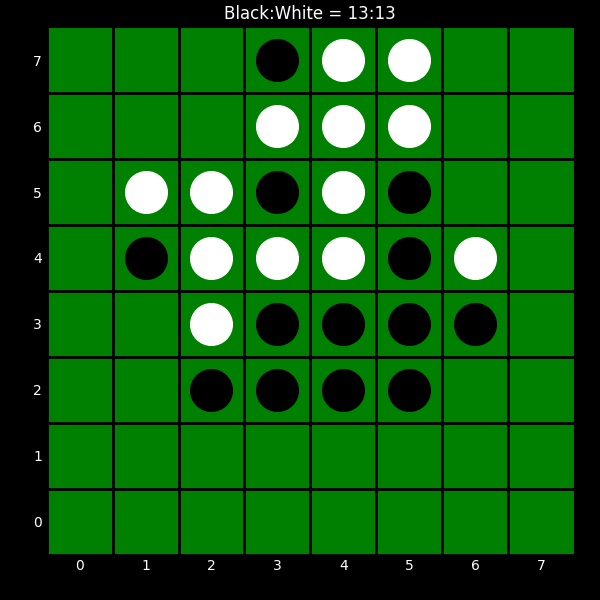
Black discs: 13
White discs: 13